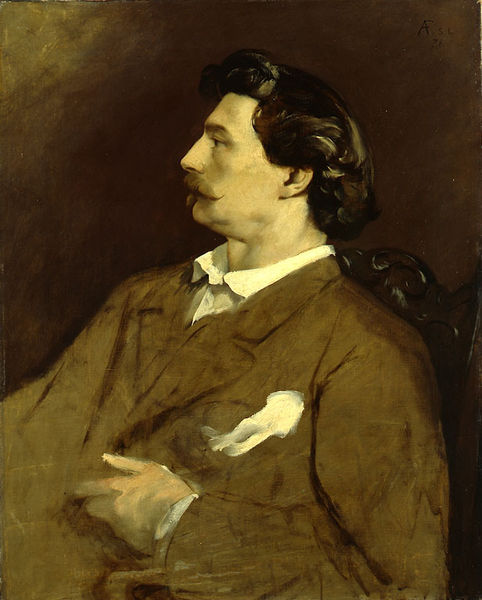
Titel: Selbstbildnis
Künstler: Anselm Feuerbach
Standort: Karlsruhe
Institution: Staatliche Kunsthalle Karlsruhe
Schlagwörter: dunkel, gemälde, hand, haut, mann, schatten, weiß, grün, impressionismus, sitzen, bewegung, braun, dunkelbraun, elegant, finger, frisur, haar, holz, kreide, licht, nase, ohr, pastell, profil, raum, schwarz, stuhl, zeichnung, tuch, malerei, alt, anzug, bart, hemd, jacke, jung, schnurrbart, augen, gesicht, kleidung, knoten, kragen, mensch, bildnis, hals, herr, portrait, porträt, öl, auge, haare, mantel, sessel, sitzend, kinn, knopf, kontrast, locke, locken, lehne, sitz, man, sepia, ölgemälde, duktus, schnauz, schnurbart, zeigefinger, zopf, krawatte, muskeln, büste, seitenansicht, stuhllehne, manet, jackett, kinnbart, revers, sakko, schnauzer, lehnstuhl, gemalt, links, portait, seite, selbstbildnis, bürgertum, gentlemen, manschetten, kunst, malen, spitzbart, braue, flecken, taschentuch, seitenprofil, lässig, unkel, feuerbach, dandy, malerie, einstecktuch, nahansicht, oberlippenbart, tuhl, weißer kragen, anmutig, männerbildnis, baart, marx, gentelman, typ, schurrbart, karl marx, lanf, schnauter, braune jacke, brauner anzug, 19. jahrhundert, 1920, seitenporträt, 19. jahrundert, mannportrait, hemndkragen, wintergrund, seitenportait, bhaare, oihr